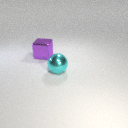
large purple metal cube behind large cyan metal sphere